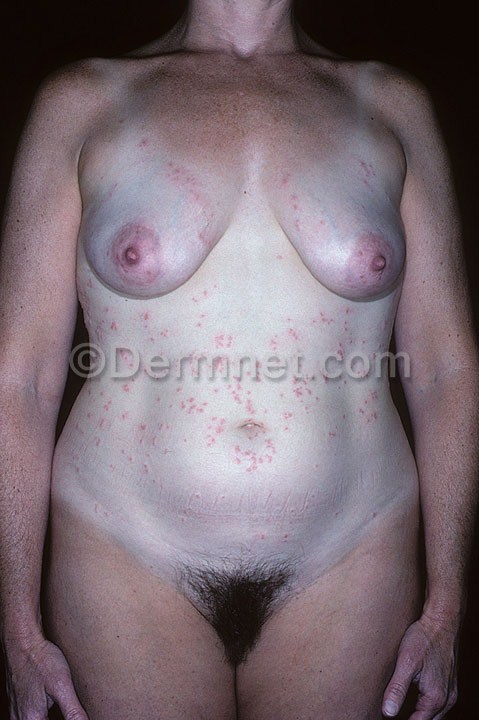
Disease: Psoriasis pictures Lichen Planus and related diseases